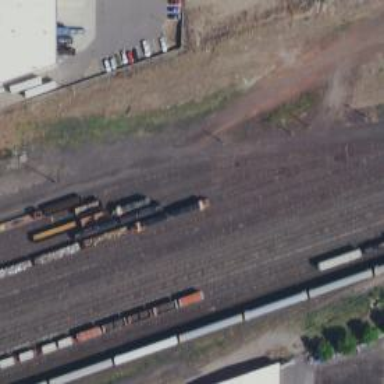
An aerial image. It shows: Abandoned railway.